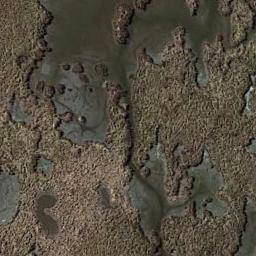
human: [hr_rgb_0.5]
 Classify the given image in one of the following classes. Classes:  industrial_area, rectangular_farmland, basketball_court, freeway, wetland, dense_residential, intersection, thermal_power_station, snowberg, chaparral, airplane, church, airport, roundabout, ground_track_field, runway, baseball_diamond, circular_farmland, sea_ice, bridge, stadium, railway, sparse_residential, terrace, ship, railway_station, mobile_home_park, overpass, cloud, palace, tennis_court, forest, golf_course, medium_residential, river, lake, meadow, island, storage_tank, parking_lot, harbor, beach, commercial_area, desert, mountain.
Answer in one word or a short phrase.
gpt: wetland